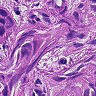
Metastatic tissue present: yes